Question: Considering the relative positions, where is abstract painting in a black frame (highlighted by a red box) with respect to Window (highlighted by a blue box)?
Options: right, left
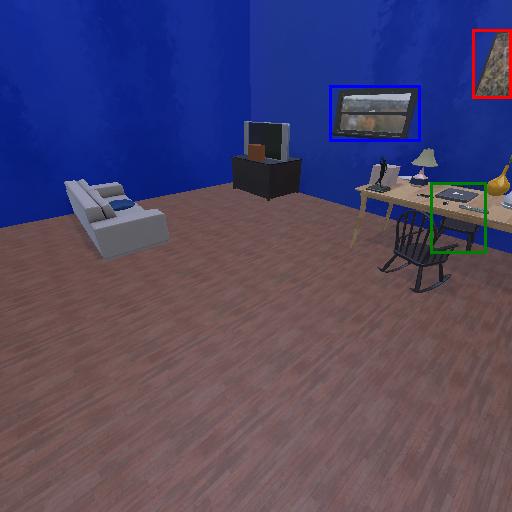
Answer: right